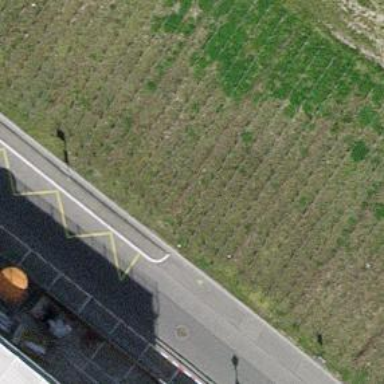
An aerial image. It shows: Asphalt platform for public transport.